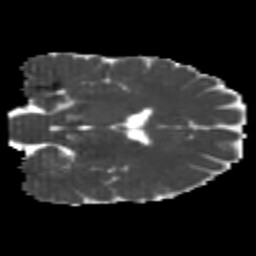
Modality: MD
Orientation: coronal
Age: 22
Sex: male
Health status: healthy
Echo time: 0.074 s